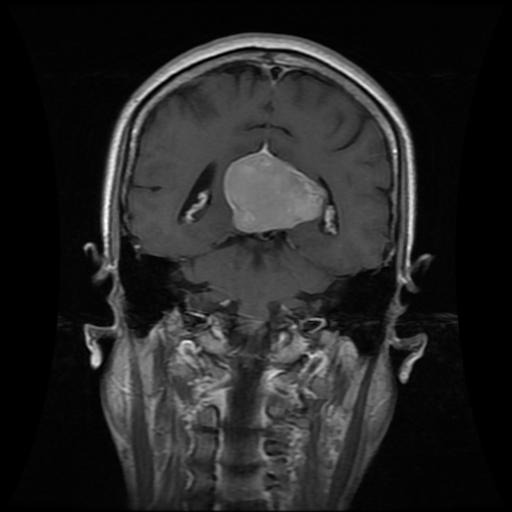
Label: meningioma